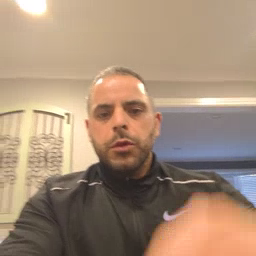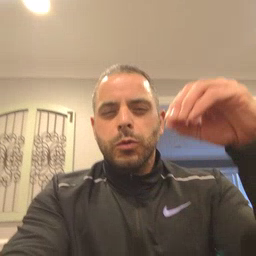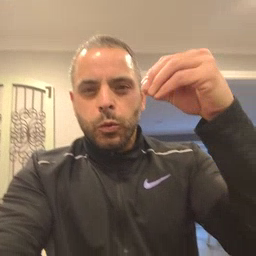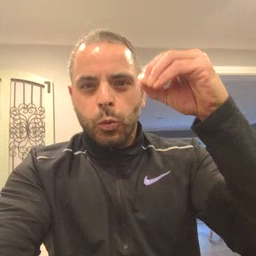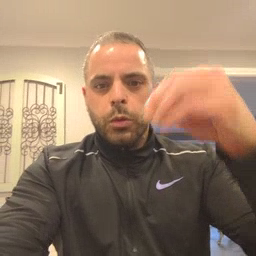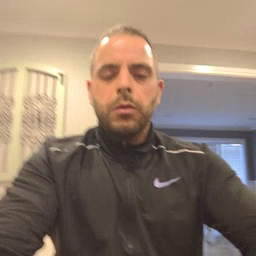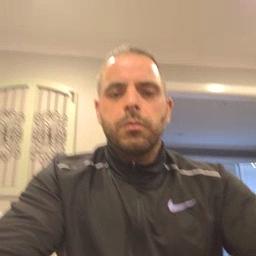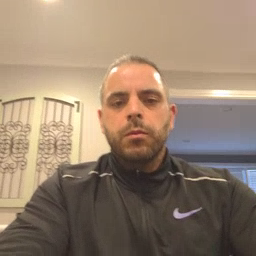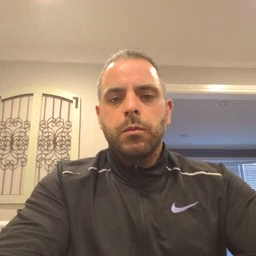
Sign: store